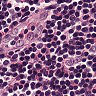
Metastatic tissue present: no